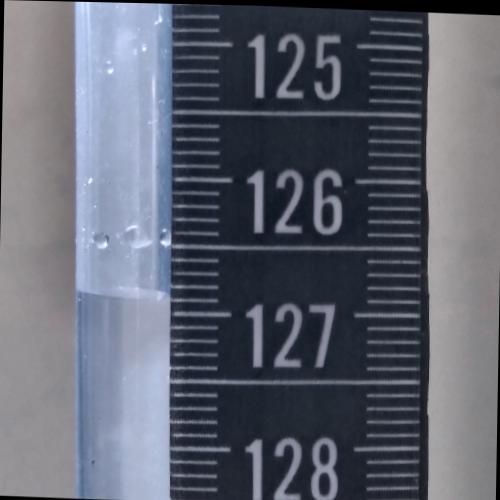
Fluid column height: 126.9 cm